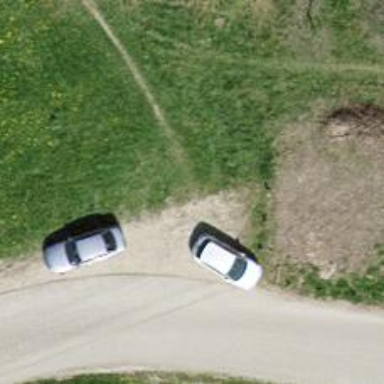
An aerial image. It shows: Grassy path.